九年级 · 度量几何学
如图, 正方形 $A B C D$ 内接于 $\odot O$, 线段 $M N$ 在对角线 $B D$ 上运动, 若 $\odot O$ 的周长为 $2 \pi, M N=1$, 则 $\triangle A M N$ 周长的最小值是 $\qquad$ .

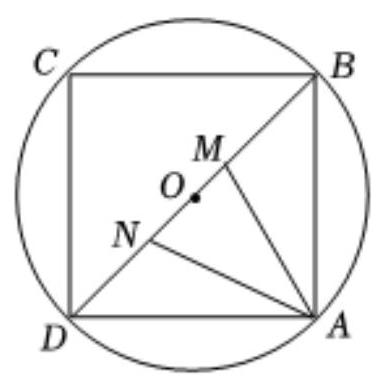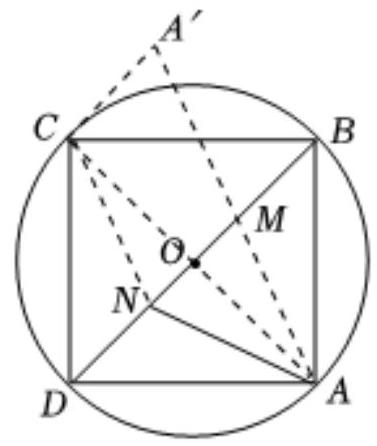
答案:  $\sqrt{5}+1$

解析: 解： $\because \odot O$ 的周长为 $2 \pi$, 则圆的半径为 1 , 则 $B D=2=A C$,

由正方形的性质, 知点 $C$ 是点 $A$ 关于 $B D$ 的对称点,

过点 $C$ 作 $C A^{\prime} / / B D$, 且使 $C A^{\prime}=1$,

连接 $A A^{\prime}$ 交 $B D$ 于点 $M$, 取 $N M=1$, 连接 $A N 、 C N$, 则点 $M 、 N$ 为所求点,

理由: $\because A^{\prime} C / / M N$, 且 $A^{\prime} C=M N$,

$\therefore$ 四边形 $N C A^{\prime} M$ 为平行四边形,

$\therefore A^{\prime} M=C N=A N$,

$\therefore \triangle A M N$ 的周长 $=A M+A N+M N=A A^{\prime}+1$ 为最小,

$\because A^{\prime} A=\sqrt{1+2^{2}}=\sqrt{5}$,

$\therefore \triangle A M N$ 的周长的最小值为 $\sqrt{5}+1$,

故答案为: $\sqrt{5}+1$.

由正方形的性质, 知点 $C$ 是点 $A$ 关于 $B D$ 的对称点, 过点 $C$ 作 $C A^{\prime} / / B D$, 且使 $C A^{\prime}=1$, 连接 $A A^{\prime}$ 交 $B D$ 于点 $M$, 取 $N M=1$, 连接 $A N 、 C N$, 则点 $M 、 N$ 为所求点, 进而求解.

本题考查了圆的性质、点的对称性、平行四边形的性质等，确定点 $M 、 N$ 的位置是本题解题的关键.